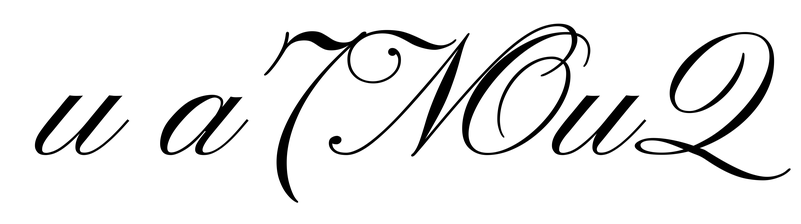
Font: PinyonScript-Regular